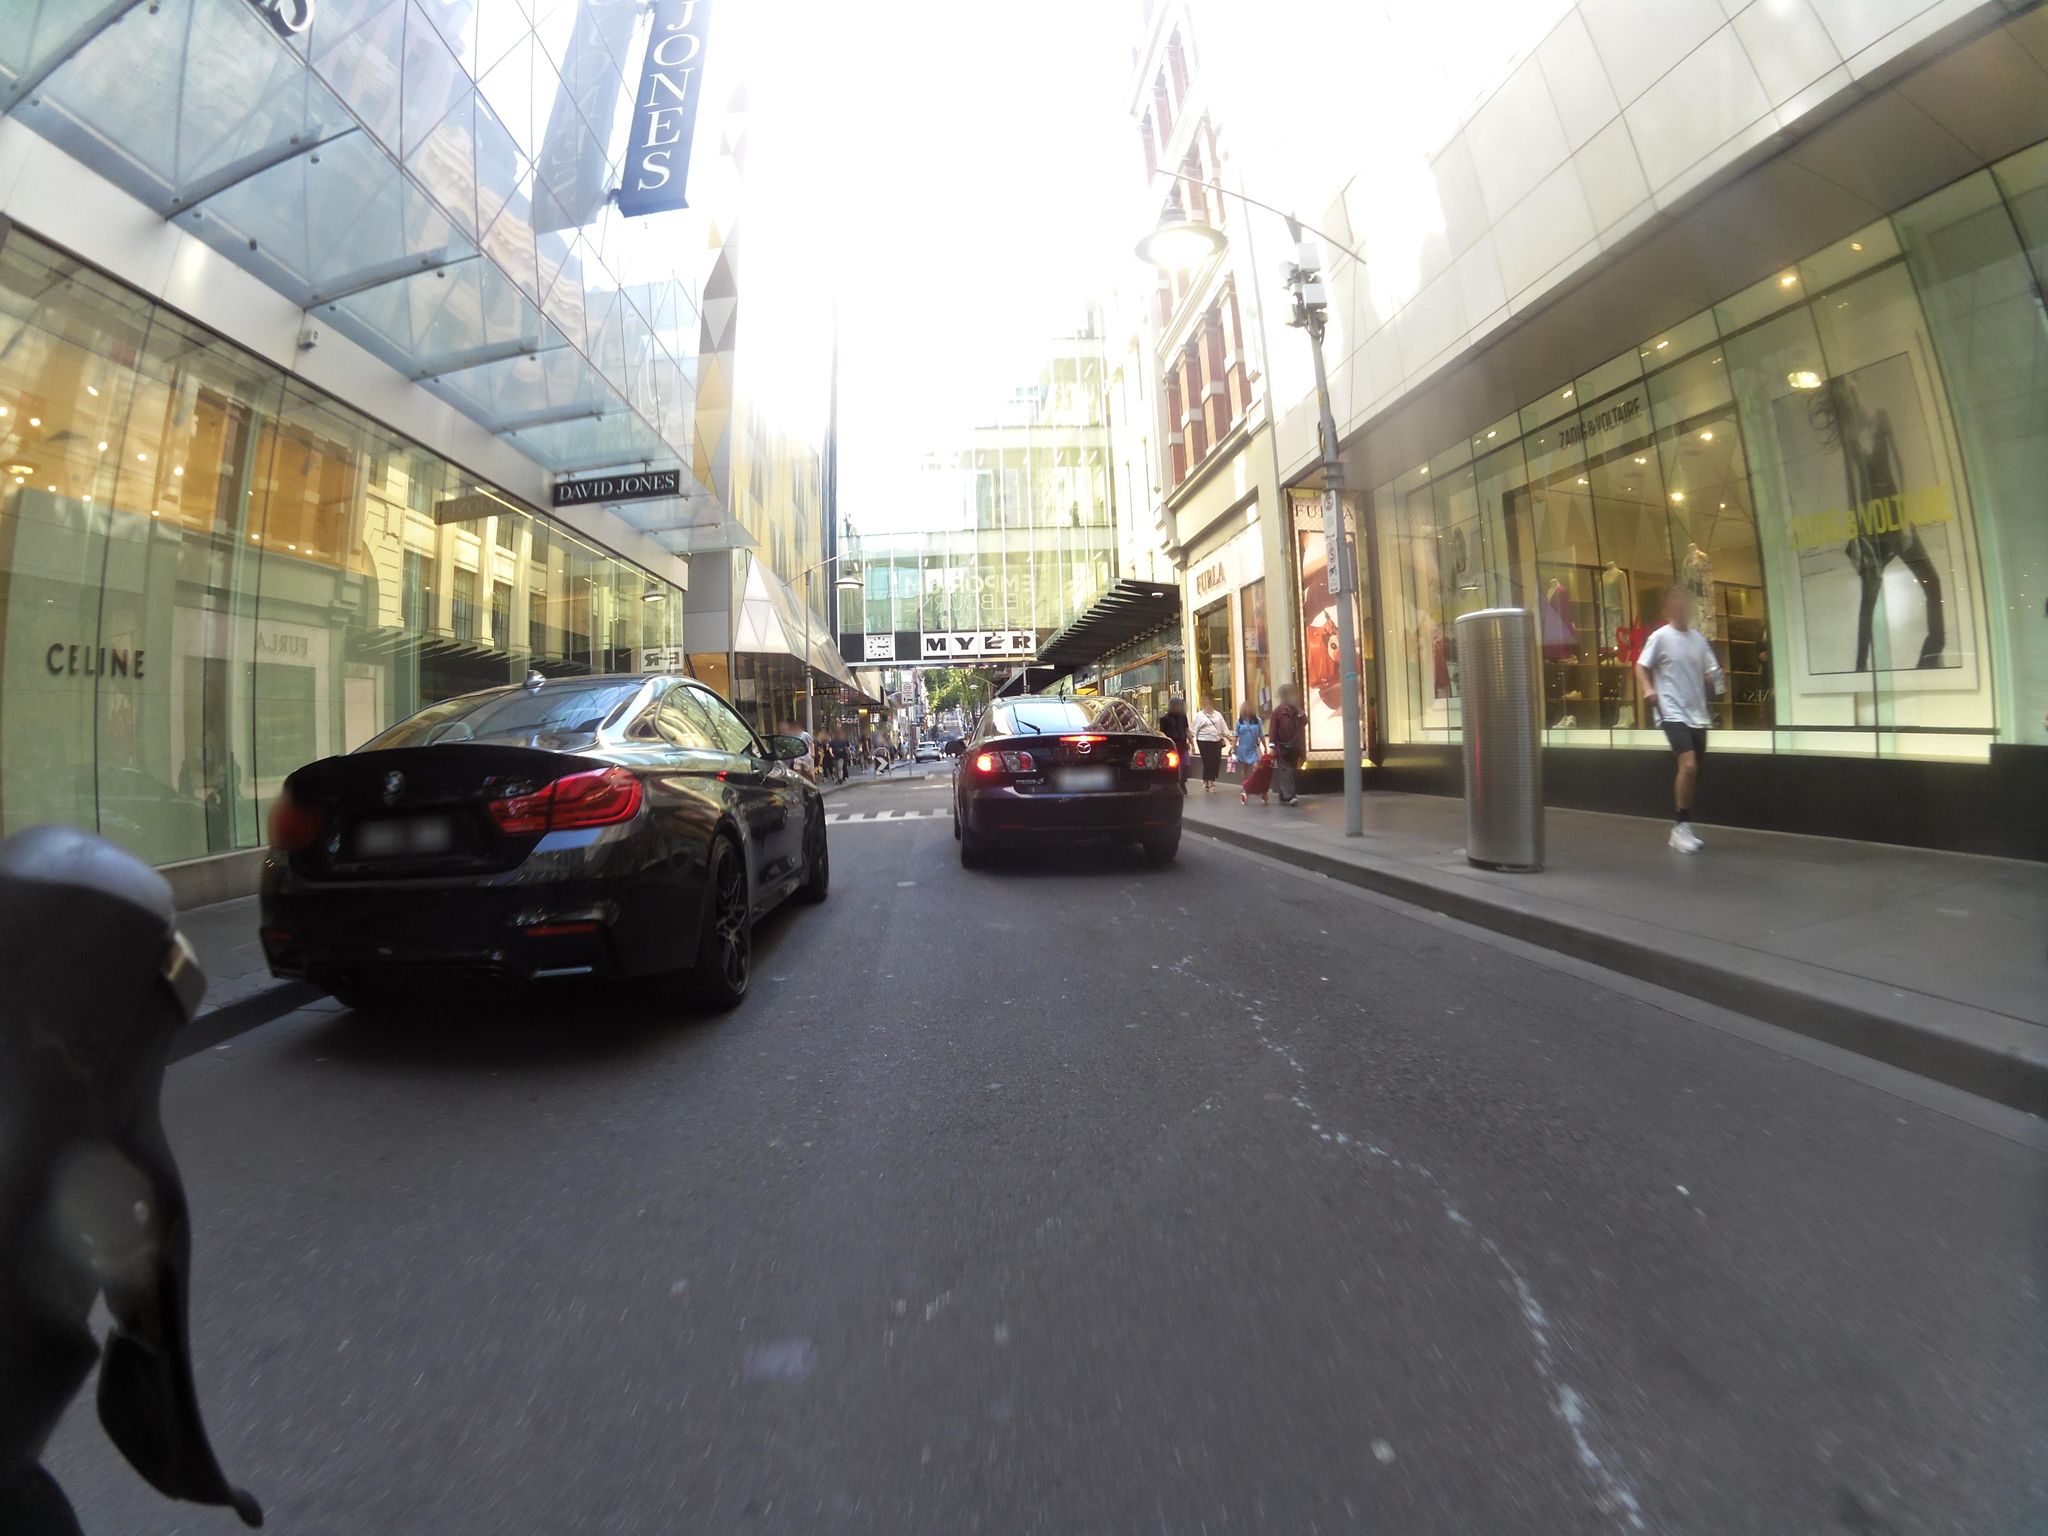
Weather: clear
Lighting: day
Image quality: good
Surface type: driving surface
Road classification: footway, corridor
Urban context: urban centre
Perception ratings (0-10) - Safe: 8.06, Lively: 9.46, Beautiful: 8.47, Boring: 1.21, Depressing: 6.09, Wealthy: 6.62